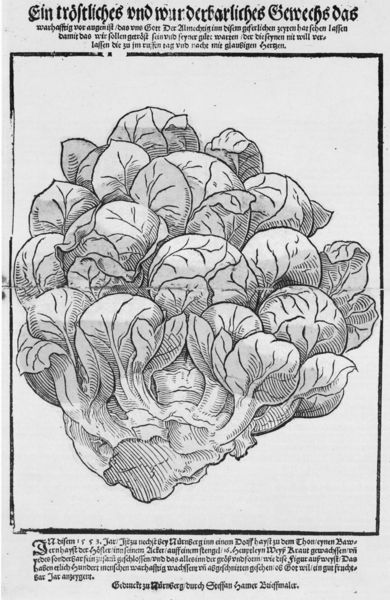
Titel: Ein tröstliches vnd wunderbarliches Gewechs
Künstler: Stephan Hamer
Standort: Zürich.
Institution: Wickiana
Schlagwörter: blätter, weiß, grau, schwarz, zeichnung, blüten, band, rahmen, bild, natur, blatt, pflanze, blumenkohl, gemüse, kohl, holzschnitt, schrift, studie, ernte, grafik, graphik, linien, rand, deutsch, gewächs, stiel, buch, stengel, druck, druckgraphik, druckgrafik, schraffur, radierung, stich, titel, seite, illustration, schwarzweiß, text, zeitung, litho, plakat, überschrift, flora, darstellung, buchdruck, salat, röschen, emblem, kupferstich, botanik, flugblatt, abbildung, beschreibung, erklärung, motto, einblattdruck, augsburg, erläuterung, schrif, naturstudie, wunder, biologie, druckschrift, majuskel, knollen, drukc, herbarium, icon, inkunabel, kohlblätter, kohlkopf, kräuterbuch, rand rahmen, lexikon, inschrif, druchk, wunderbericht, 16. jhdt., erläuterng, schrarz, pflanzenbuch, rosenkohl, gewechs, spinat, historica naturalia, ein tröstliches, einblttdruck